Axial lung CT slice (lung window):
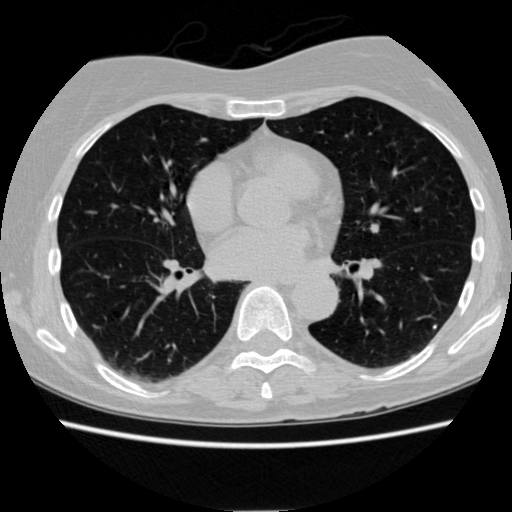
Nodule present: yes
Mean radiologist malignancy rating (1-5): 1